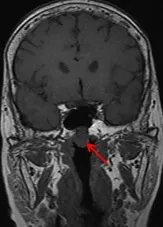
Imaging of MRI and CT. Coronal. Magnetic resonance imaging reveal a mildly enhancing nasopharyngeal nodule (red arrow) and normal pituitary (yellow arrow).
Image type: radiology (mri)